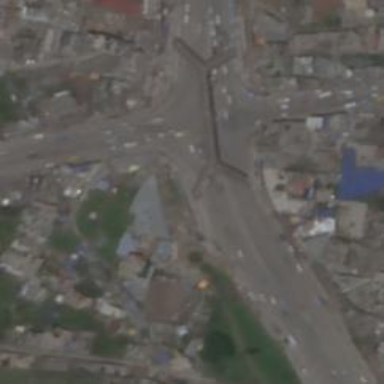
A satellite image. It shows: Crossing road.